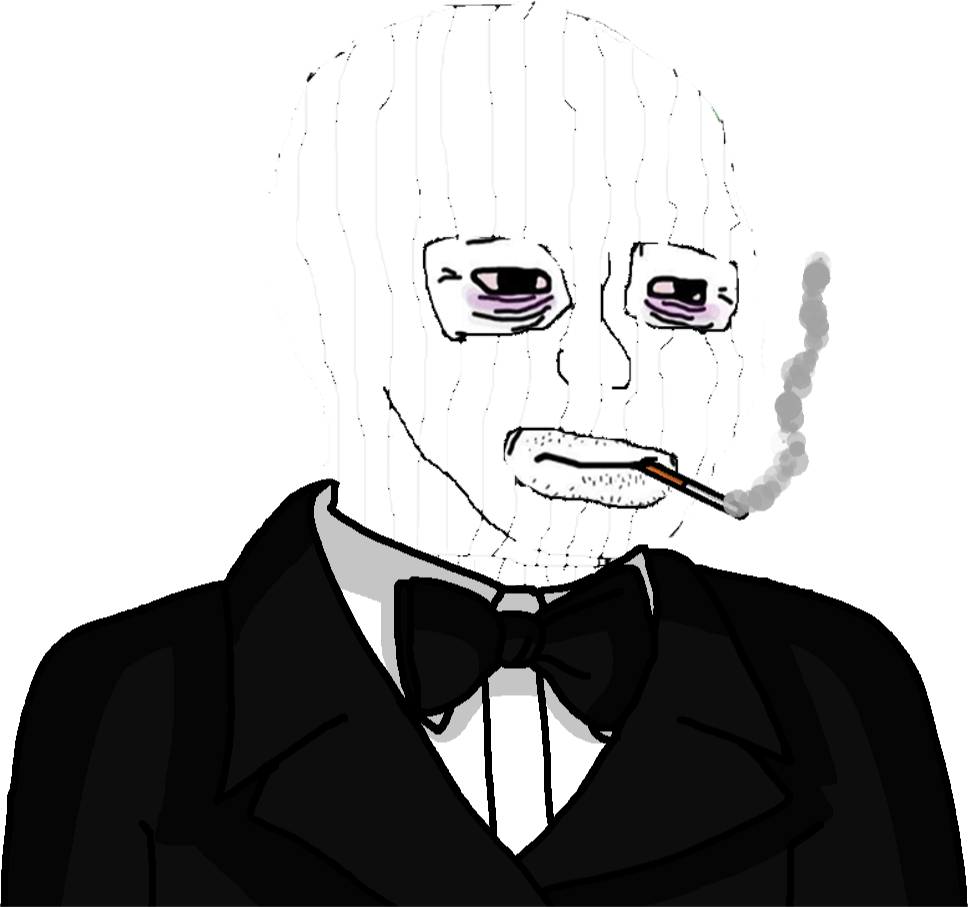
Label: 5_Doomer